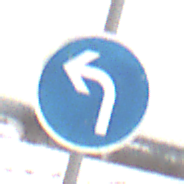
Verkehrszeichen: VorgeschriebeneFahrtrichtungLinks
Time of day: MorningAfternoon
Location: Outdoor (Nature)
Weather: Overcast
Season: Winter
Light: Natural